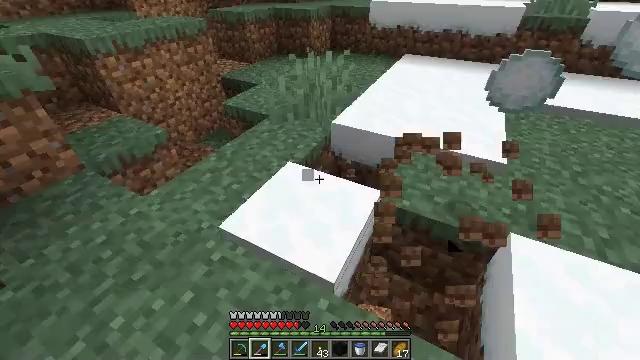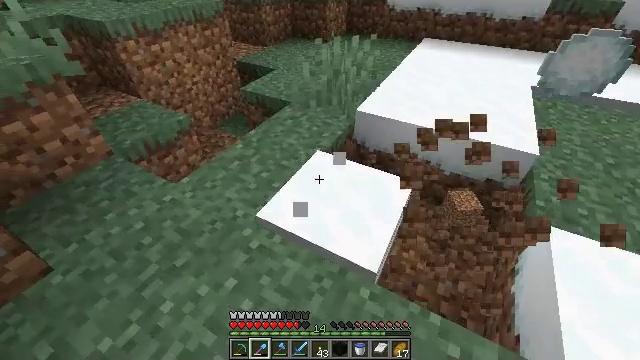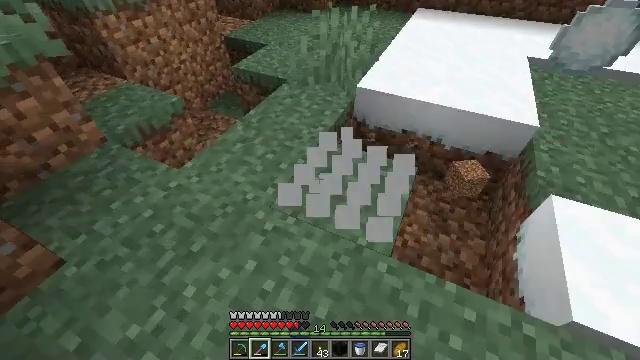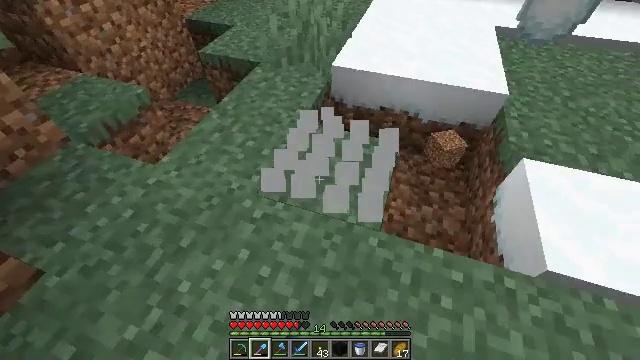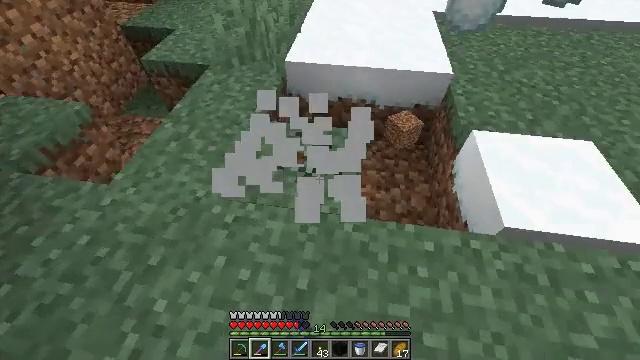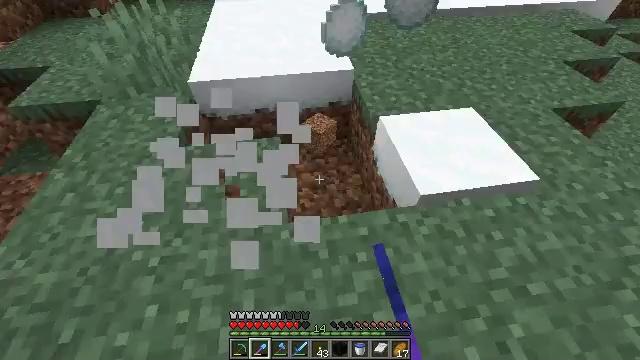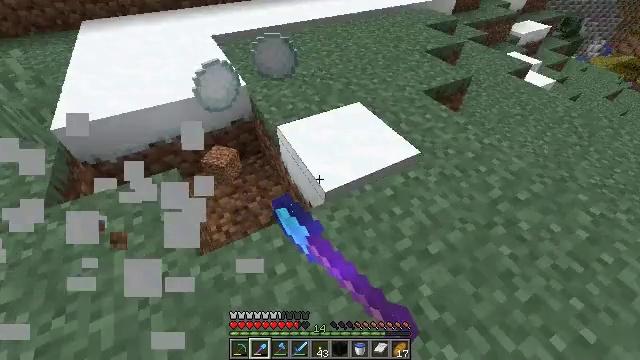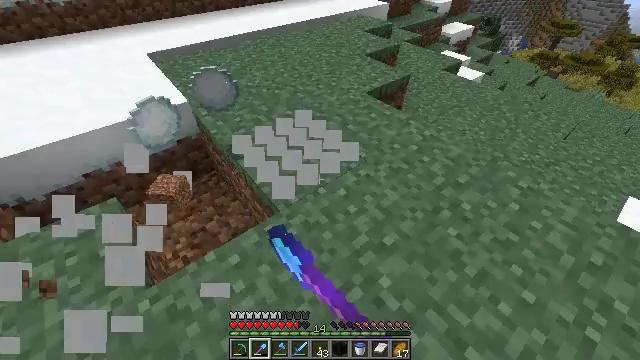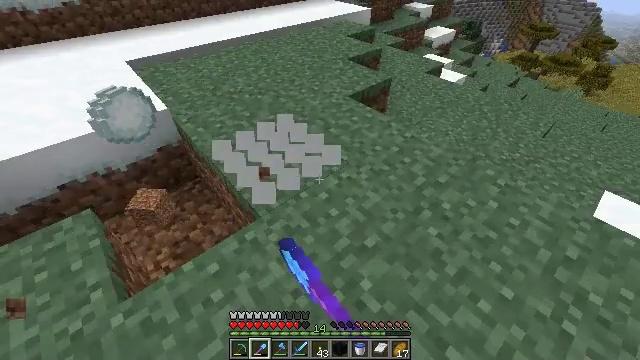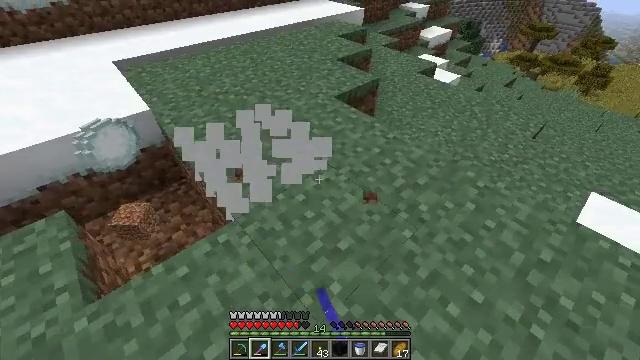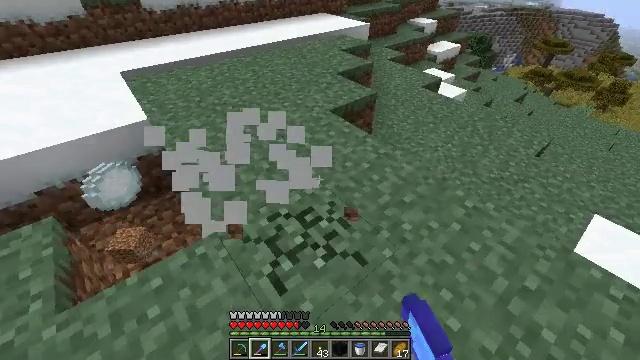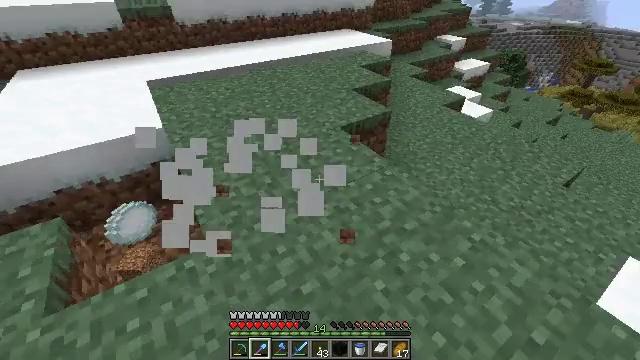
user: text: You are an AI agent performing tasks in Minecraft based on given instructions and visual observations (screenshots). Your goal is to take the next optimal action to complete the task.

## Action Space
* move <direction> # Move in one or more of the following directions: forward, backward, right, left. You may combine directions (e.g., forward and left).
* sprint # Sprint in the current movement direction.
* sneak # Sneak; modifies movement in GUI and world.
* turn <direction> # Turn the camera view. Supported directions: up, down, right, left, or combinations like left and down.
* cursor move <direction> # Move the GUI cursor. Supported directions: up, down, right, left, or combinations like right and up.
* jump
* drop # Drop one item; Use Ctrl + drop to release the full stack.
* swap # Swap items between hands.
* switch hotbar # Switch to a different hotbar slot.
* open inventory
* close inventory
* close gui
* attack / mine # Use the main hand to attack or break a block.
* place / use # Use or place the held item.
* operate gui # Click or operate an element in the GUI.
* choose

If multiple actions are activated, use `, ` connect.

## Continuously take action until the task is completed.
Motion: motion action
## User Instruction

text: Collect snow by holding the left button.
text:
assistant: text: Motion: move left, turn down, attack / mine
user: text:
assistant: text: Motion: move left, turn right and down, attack / mine
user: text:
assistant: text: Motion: move right, turn right and down, attack / mine
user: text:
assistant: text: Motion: move right, turn right, attack / mine
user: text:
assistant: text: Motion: move right, turn right and up, attack / mine
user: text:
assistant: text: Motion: move right, turn right and up, attack / mine
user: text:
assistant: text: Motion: move right, turn right and up, attack / mine
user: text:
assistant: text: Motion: move right, turn right, attack / mine
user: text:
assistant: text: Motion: move right, attack / mine
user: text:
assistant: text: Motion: move forward and move right, turn left and up, attack / mine
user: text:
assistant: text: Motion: move forward and move right, turn left and up, attack / mine
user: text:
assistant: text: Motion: attack / mine